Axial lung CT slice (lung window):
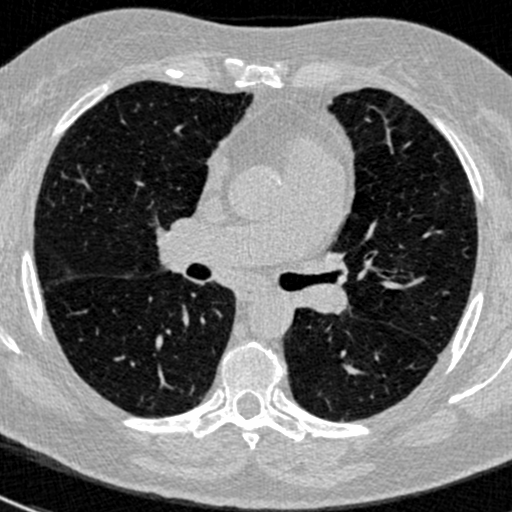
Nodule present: no